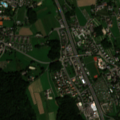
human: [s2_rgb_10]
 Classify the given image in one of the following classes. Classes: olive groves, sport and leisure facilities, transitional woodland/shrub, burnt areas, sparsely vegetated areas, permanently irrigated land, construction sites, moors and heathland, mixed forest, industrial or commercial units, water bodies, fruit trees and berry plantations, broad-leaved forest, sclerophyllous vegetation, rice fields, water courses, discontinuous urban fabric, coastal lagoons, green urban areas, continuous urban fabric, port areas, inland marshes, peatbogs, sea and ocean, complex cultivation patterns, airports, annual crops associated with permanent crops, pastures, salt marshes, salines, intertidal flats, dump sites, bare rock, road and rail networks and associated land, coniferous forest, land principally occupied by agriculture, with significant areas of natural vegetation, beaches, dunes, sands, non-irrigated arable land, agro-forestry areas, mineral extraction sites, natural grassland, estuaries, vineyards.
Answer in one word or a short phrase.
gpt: discontinuous urban fabric, non-irrigated arable land, mixed forest